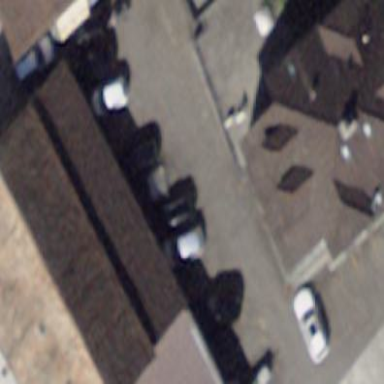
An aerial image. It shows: Warehouse.